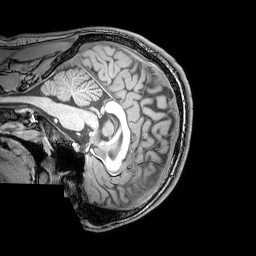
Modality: T1w
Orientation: sagittal
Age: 23
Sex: male
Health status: healthy
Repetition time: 0.081 s
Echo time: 0.037 s